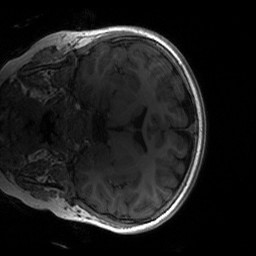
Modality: T1w
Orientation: coronal
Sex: male
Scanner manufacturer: siemens
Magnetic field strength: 3 T
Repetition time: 1.9 s
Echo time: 0.00243 s